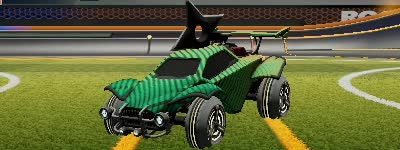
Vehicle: octane